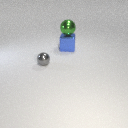
large blue metal cube below large green metal sphere